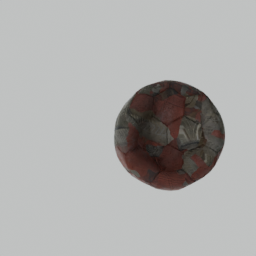
Label: decoration